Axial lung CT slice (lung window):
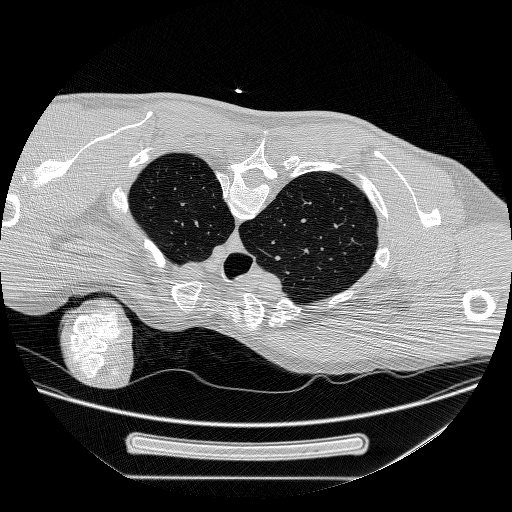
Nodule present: no